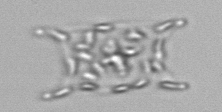
Label: Eucampia